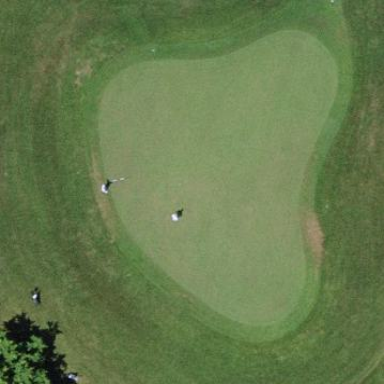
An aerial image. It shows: Golf green.